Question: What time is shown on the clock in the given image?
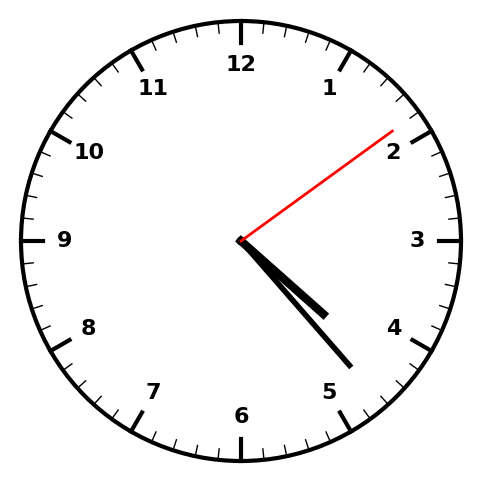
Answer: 04:23:09